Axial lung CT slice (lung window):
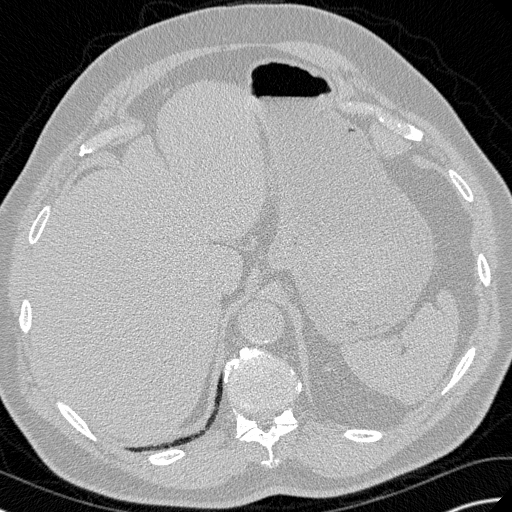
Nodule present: no